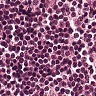
Metastatic tissue present: no